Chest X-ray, AP view. Patient: 29 years old, sex M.
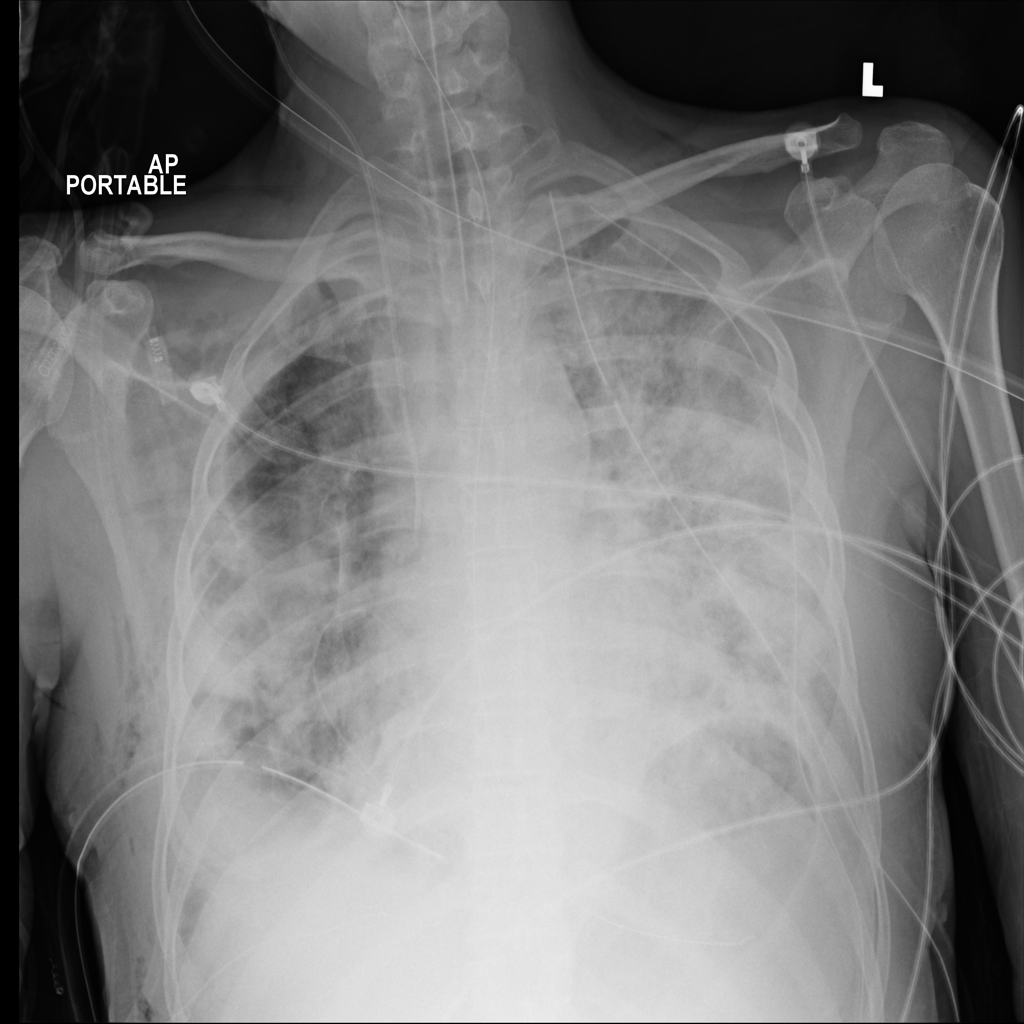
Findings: Emphysema, Nodule